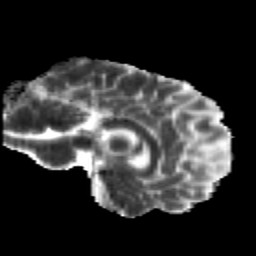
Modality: MD
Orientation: sagittal
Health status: healthy
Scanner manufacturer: siemens
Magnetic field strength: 3 T
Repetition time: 12 s
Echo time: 0.092 s